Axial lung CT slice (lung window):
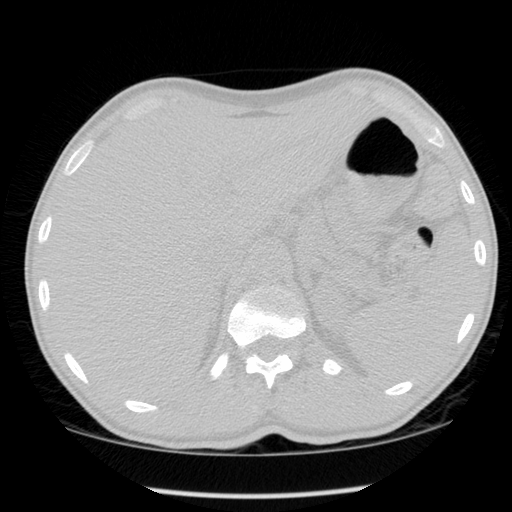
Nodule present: no